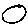
Label: circle